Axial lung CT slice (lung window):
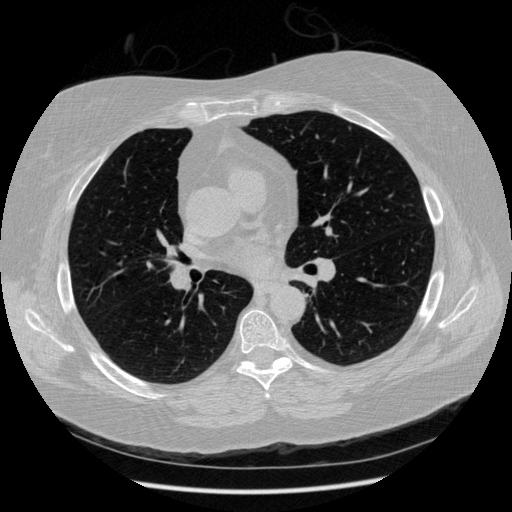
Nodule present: no